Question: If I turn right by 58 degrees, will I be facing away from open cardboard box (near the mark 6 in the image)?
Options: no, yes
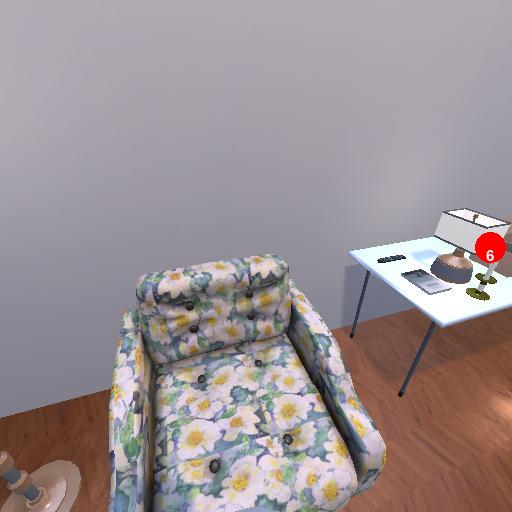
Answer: no